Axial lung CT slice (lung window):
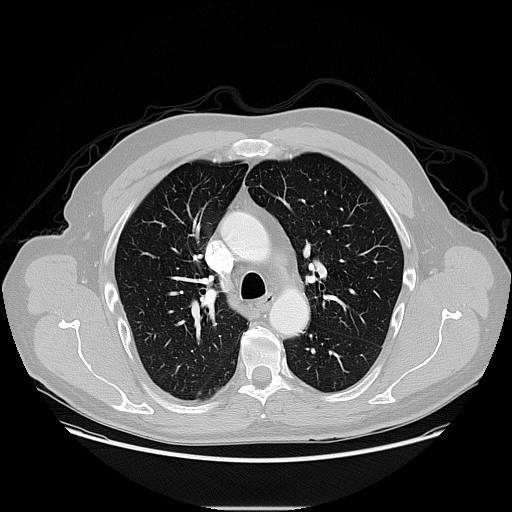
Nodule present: no